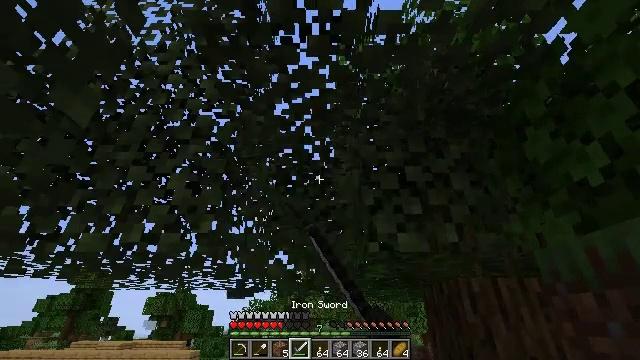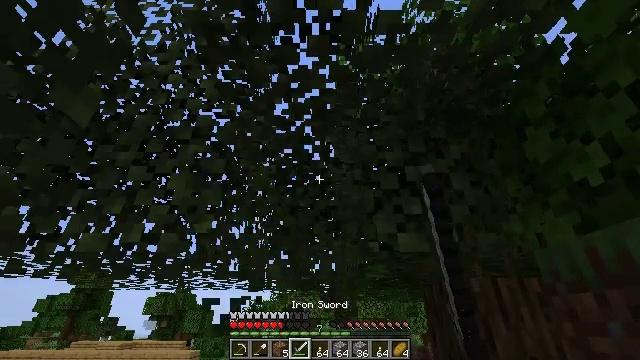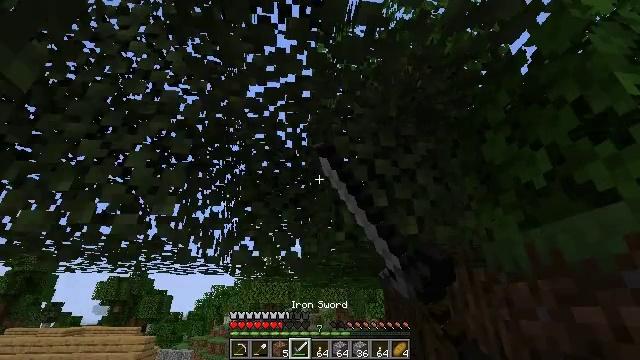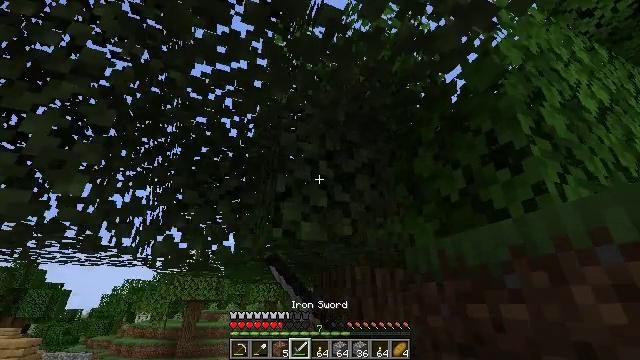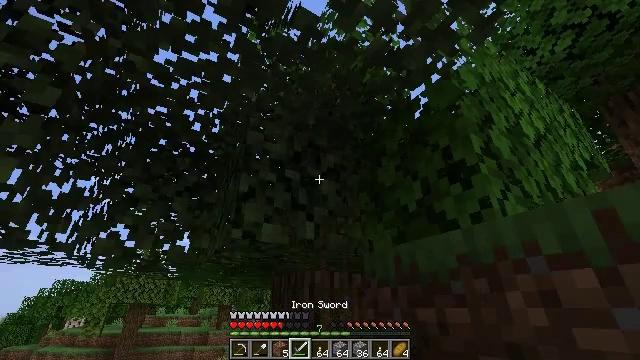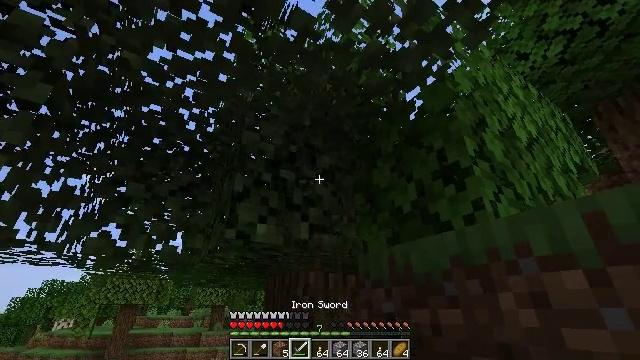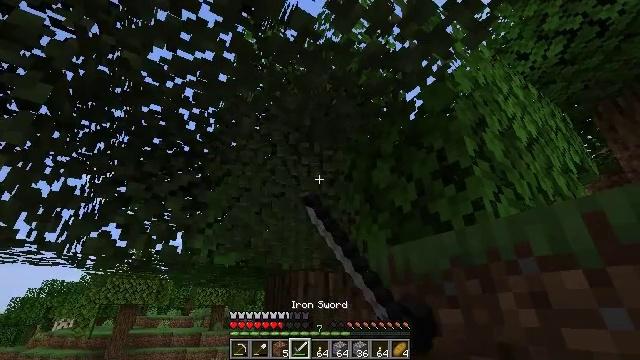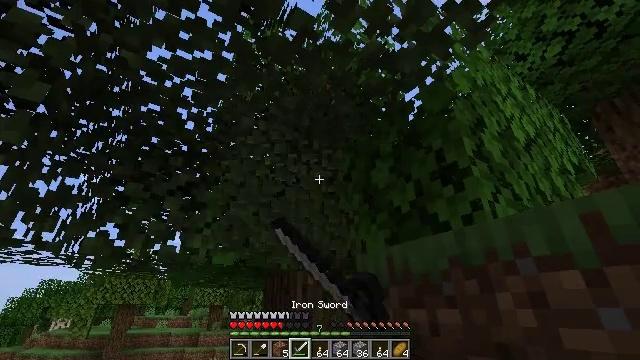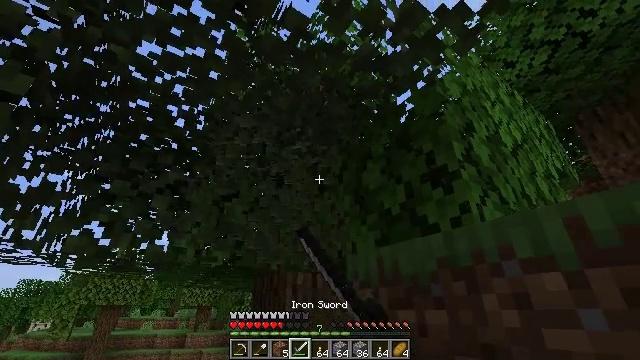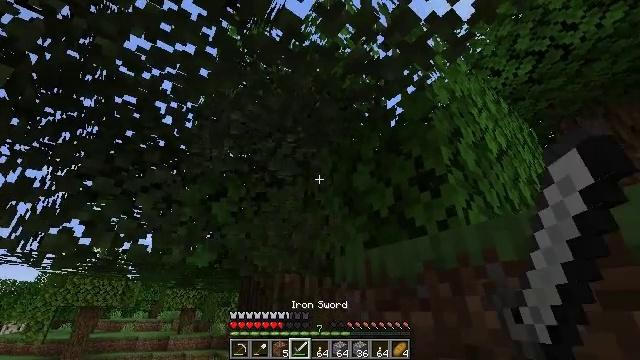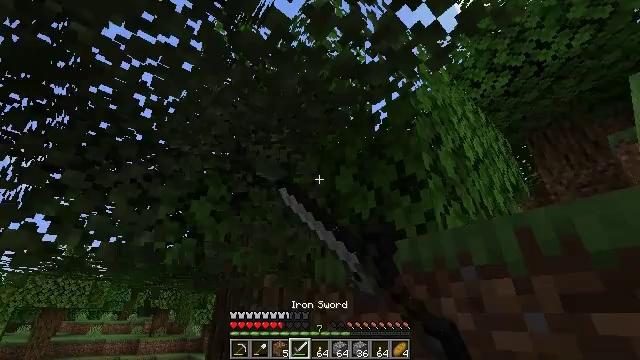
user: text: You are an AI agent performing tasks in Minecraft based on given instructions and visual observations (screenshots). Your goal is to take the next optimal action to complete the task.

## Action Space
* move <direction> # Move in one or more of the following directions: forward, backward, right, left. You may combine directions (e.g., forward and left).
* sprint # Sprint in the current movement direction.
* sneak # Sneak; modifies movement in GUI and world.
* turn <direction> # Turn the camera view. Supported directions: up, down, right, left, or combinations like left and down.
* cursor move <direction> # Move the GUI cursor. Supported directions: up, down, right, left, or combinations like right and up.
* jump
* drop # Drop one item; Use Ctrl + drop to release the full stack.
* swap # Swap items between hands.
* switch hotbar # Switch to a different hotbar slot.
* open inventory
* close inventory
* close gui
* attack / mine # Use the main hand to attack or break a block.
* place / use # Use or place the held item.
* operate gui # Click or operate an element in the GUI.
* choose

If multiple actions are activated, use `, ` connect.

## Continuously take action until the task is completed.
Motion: motion action
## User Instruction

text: Break the birch leaves block.
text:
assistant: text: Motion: attack / mine
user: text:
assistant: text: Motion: turn right and down, attack / mine
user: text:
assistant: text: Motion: turn right, attack / mine
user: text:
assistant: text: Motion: turn right, attack / mine
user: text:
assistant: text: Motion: turn right, attack / mine
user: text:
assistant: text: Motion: attack / mine
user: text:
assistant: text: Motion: attack / mine
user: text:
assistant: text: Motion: turn right, attack / mine
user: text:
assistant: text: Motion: turn right, attack / mine
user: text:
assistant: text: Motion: turn right, attack / mine
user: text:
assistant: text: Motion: attack / mine